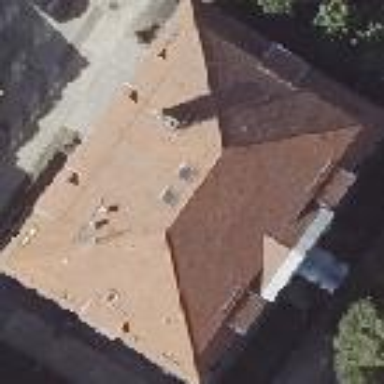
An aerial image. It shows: Office building with red quadruple saltbox roof.